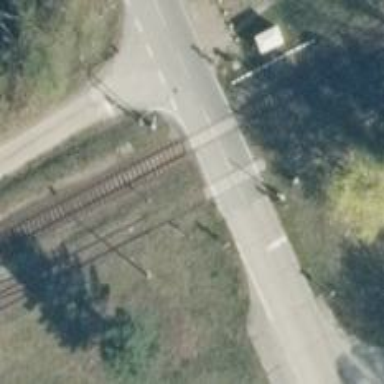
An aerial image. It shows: Level crossing along the railway.